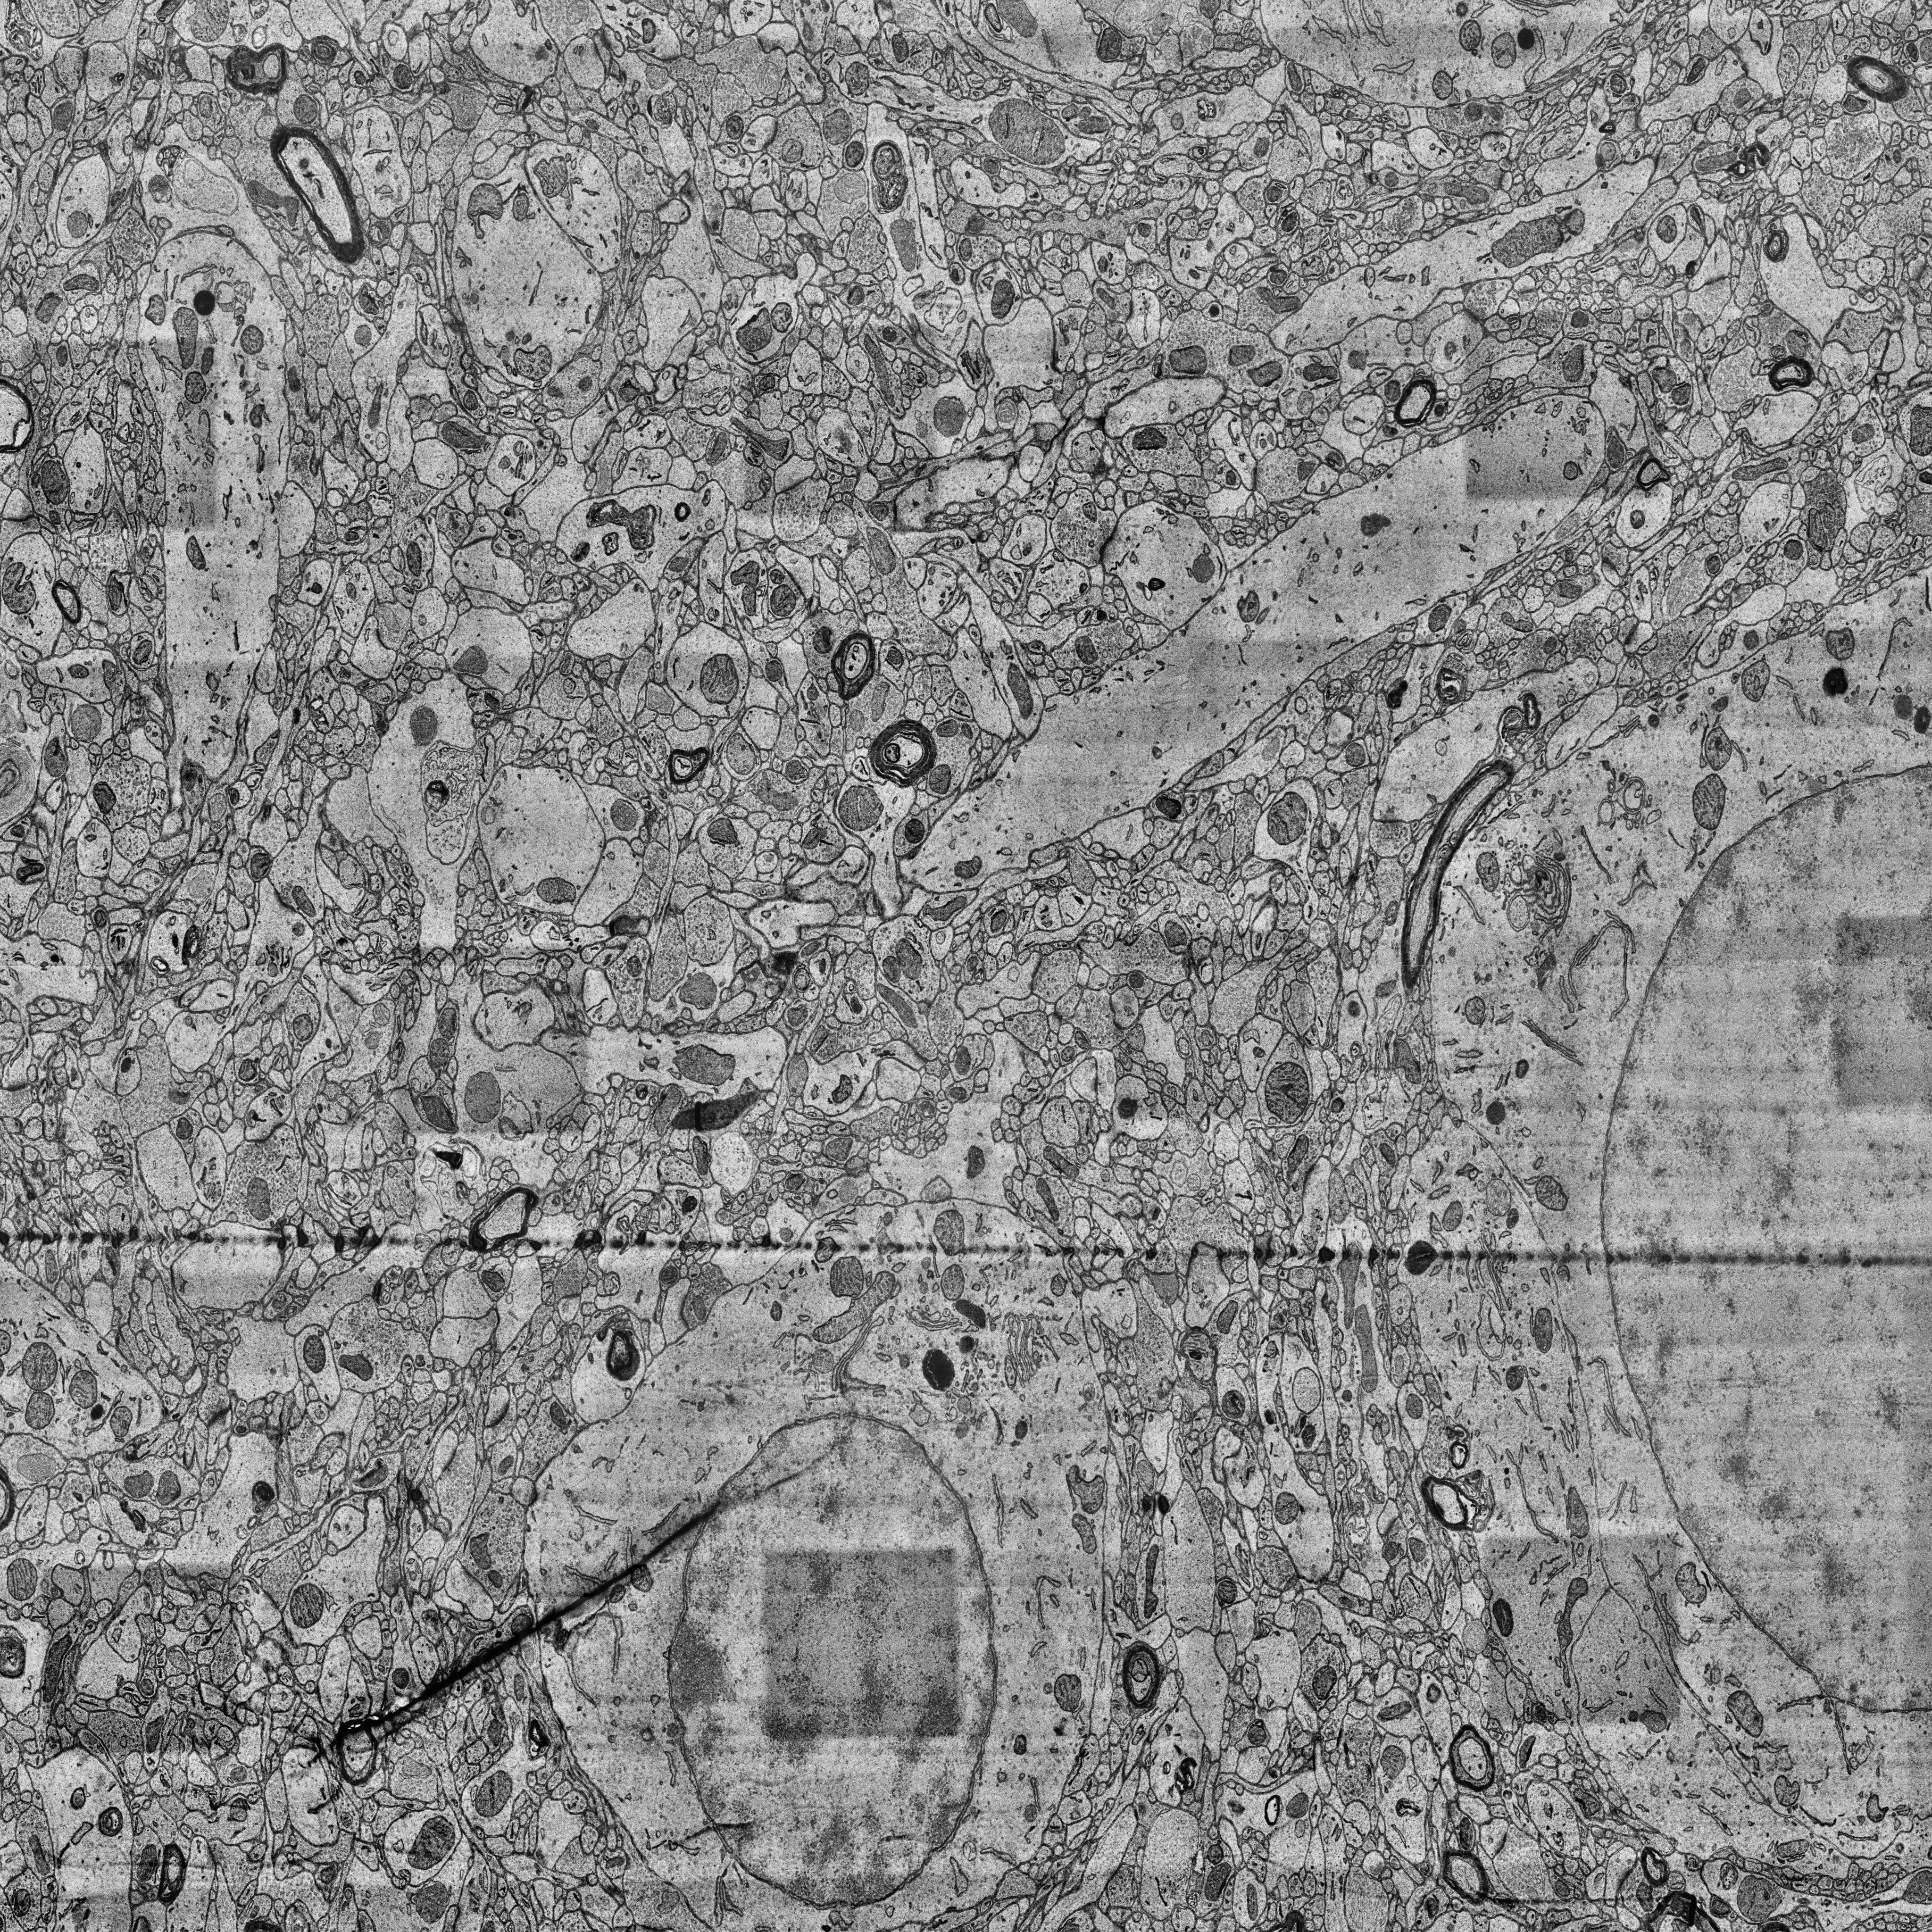
Electron microscopy slice of human cortex tissue
Slice depth (z): 369
Mitochondria instances in slice: 430